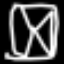
Label: hourglass